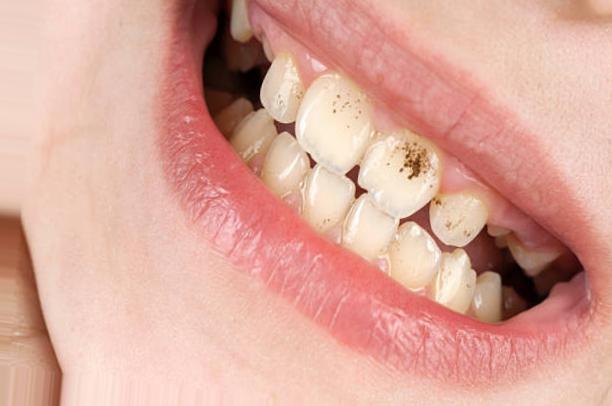
Condition: Tooth Discoloration